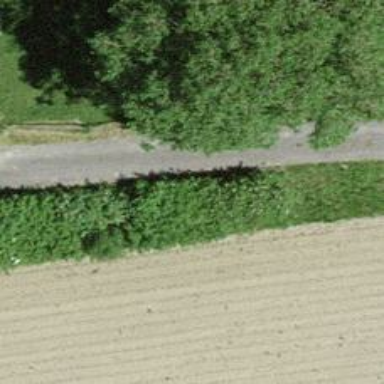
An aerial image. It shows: Grassy track with grade 5 track type.